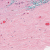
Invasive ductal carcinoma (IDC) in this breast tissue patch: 0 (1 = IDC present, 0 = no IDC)